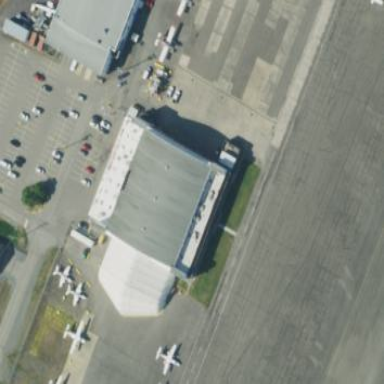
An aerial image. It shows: Hangar building located at airport.